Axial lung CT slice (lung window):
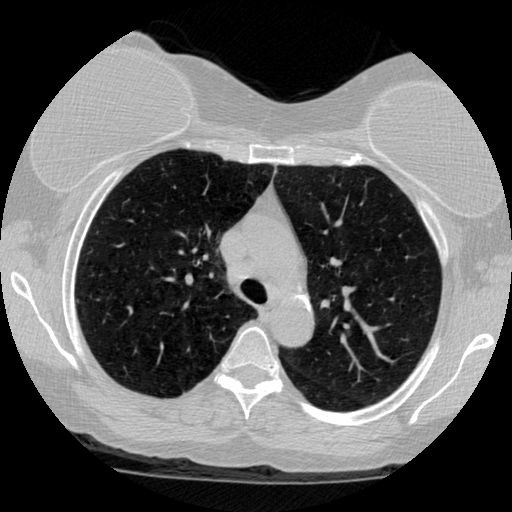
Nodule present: no